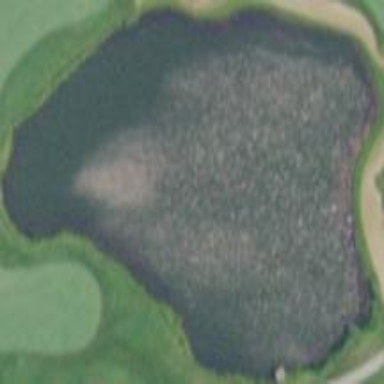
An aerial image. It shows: Scenic view of water hazard on golf course. The natural water feature adds beauty to the landscape.